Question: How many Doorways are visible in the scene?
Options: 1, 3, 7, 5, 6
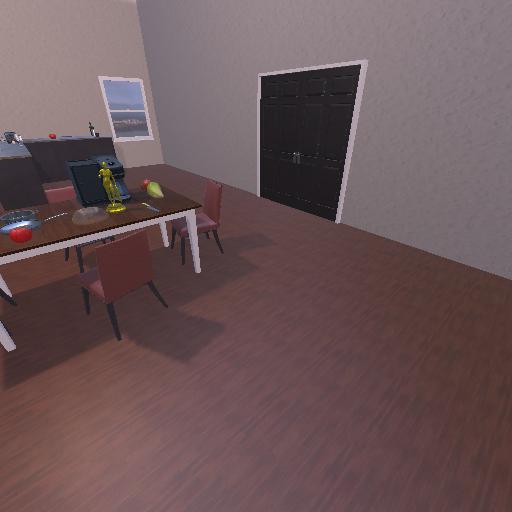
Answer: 1